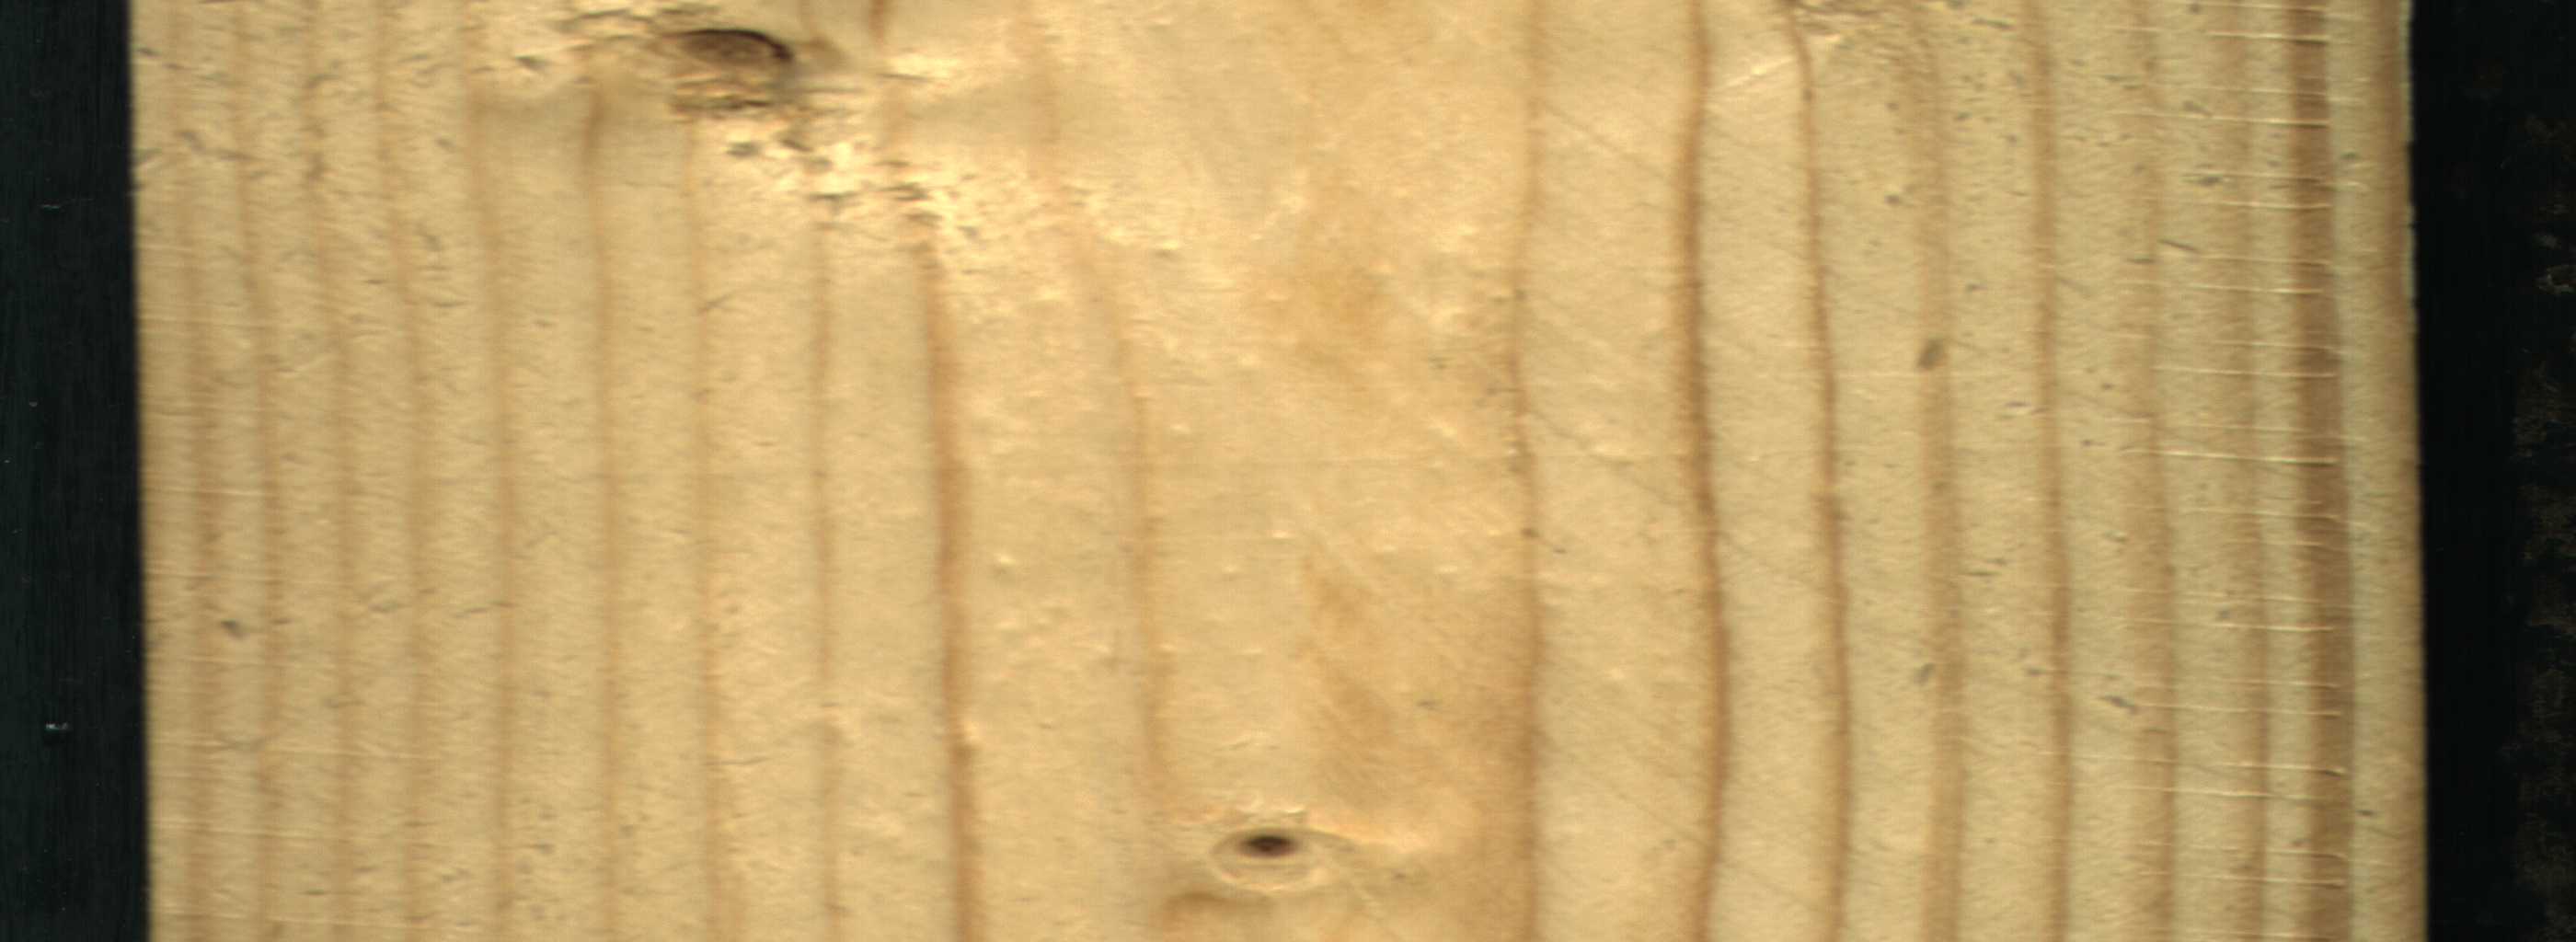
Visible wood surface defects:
Live_Knot
Live_Knot